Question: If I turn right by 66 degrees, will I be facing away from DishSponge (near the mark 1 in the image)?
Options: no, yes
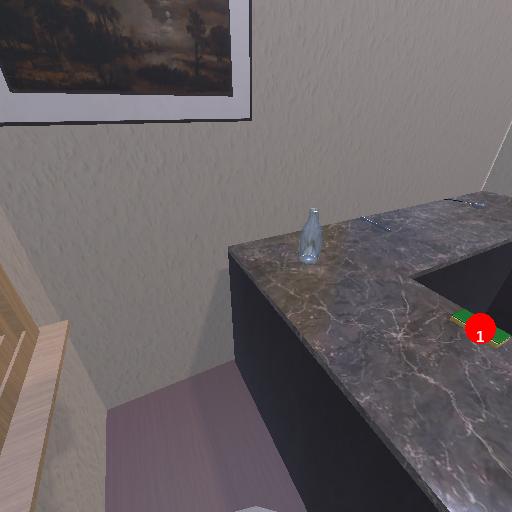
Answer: no